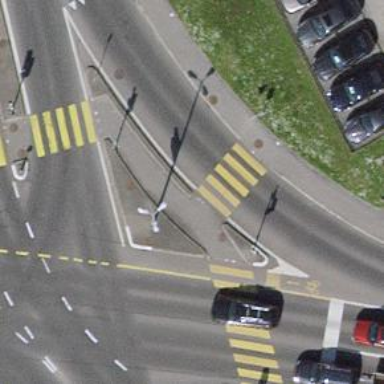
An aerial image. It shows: Marked crossing on footway.